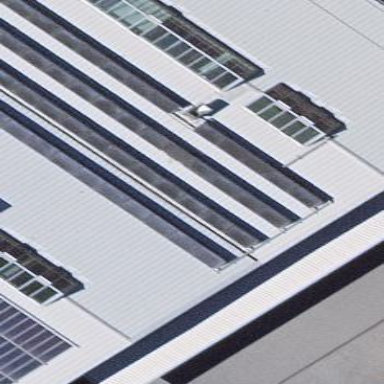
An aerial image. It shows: View of roof of building.